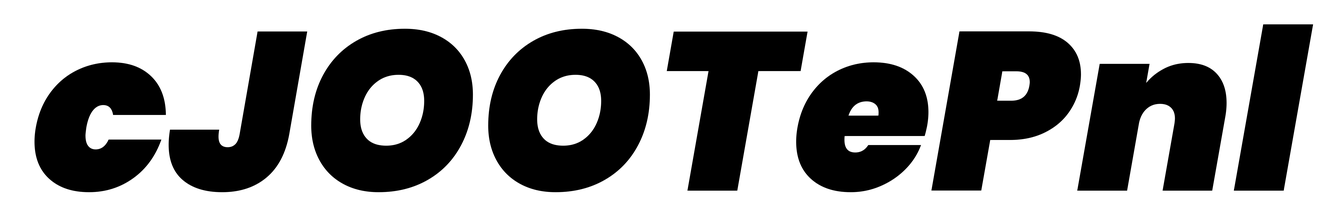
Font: Poppins-BlackItalic